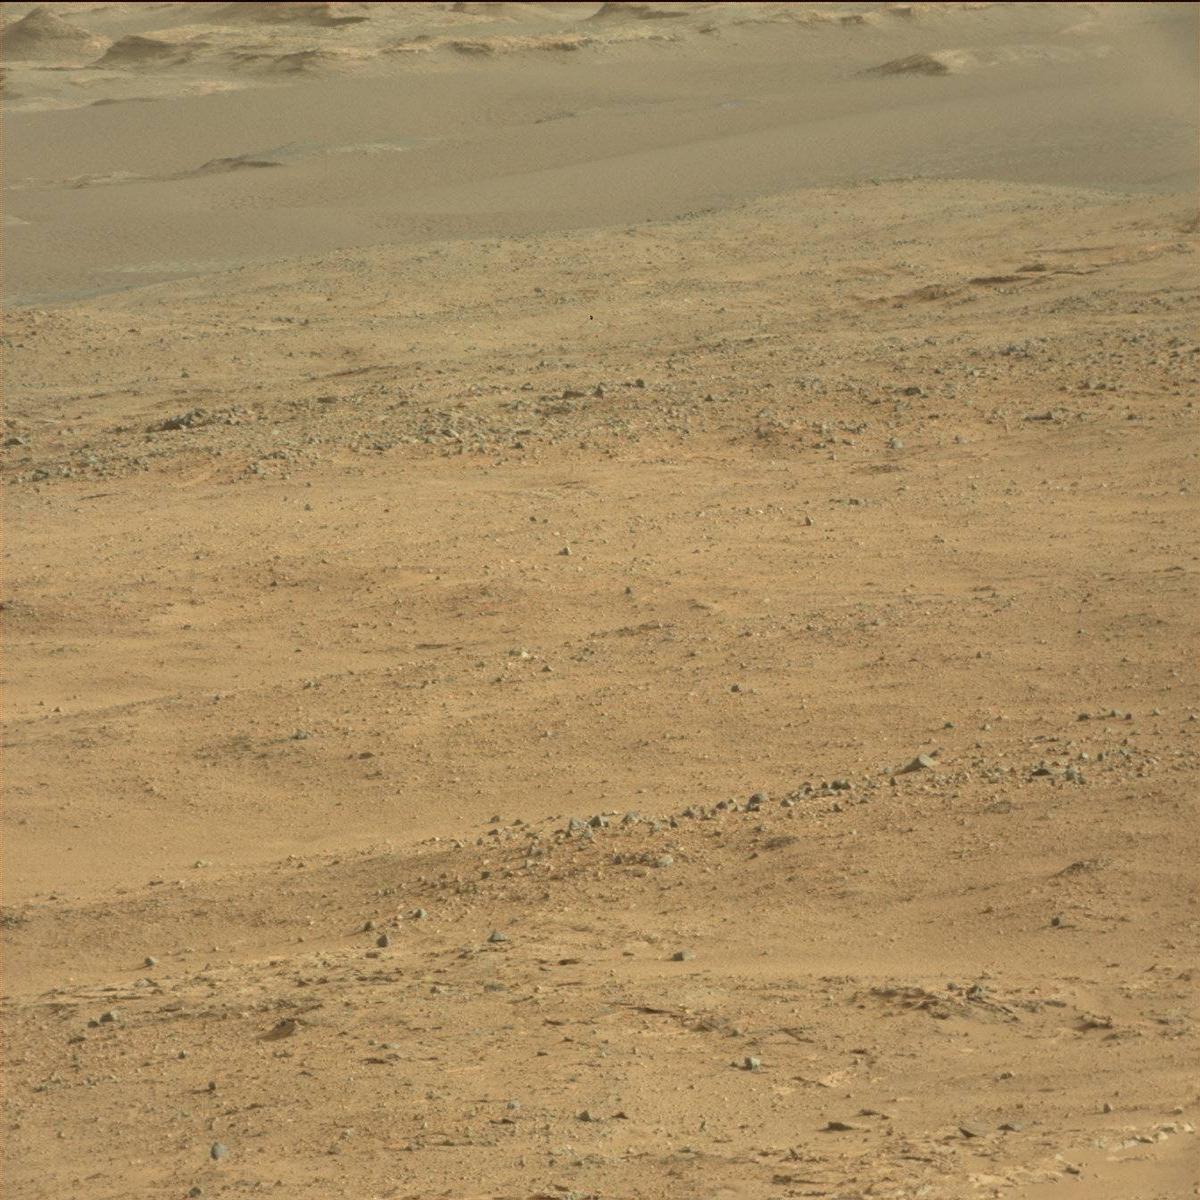
Terrain classes present: Bedrock, Ridge, Sand / Soil